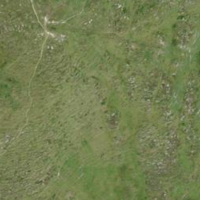
EUNIS habitat code: 26
Species observed at this site:
Arnica montana
Campanula barbata